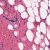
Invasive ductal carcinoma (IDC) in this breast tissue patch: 0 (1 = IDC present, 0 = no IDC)